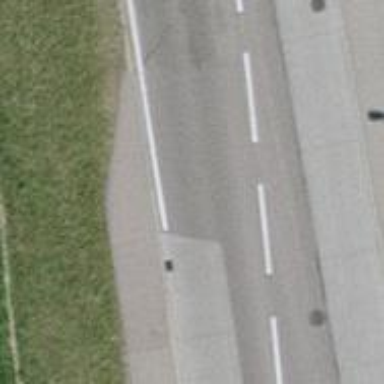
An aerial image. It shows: Sidewalk along the footway.